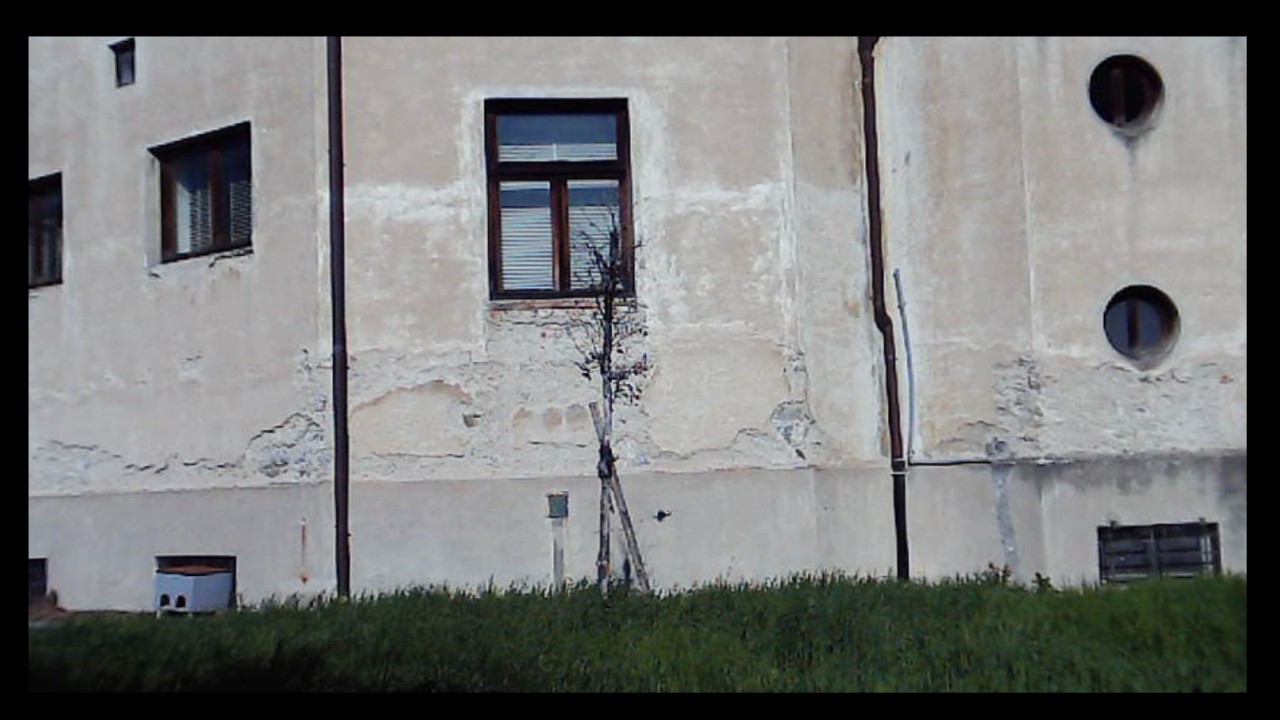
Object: Betafpv air75